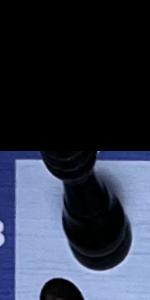
Label: Rook_Black